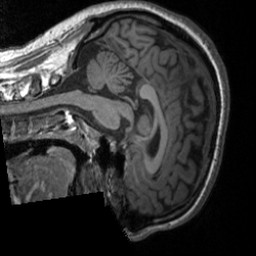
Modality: T1w
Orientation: sagittal
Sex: male
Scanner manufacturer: siemens
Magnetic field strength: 3 T
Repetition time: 1.9 s
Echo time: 0.00226 s